Question: I have a table I have simplified for this question while preserving the problem.
It is a single row with three cells. The middle one contains an image and the first and last ones fill the remaining space and are textually supposed to be empty.
The height of the first and last cell adapts to that of the central (image) one as it is the highest, which does work -
but they become a tad bigger than they should visually creating a hole beneath the central cell.
HTML:
'''
<article class="content" id="pc">
<table id="contentTable">
<tr>
<td class="pad" id="padL"></td>
<td id="cc">
<a href="#"><img src="http://38.media.tumblr.com/b9dc51057ece7352d07d40f4c59f0c65/tumblr_nb0xmfghdm1tin2h1o1_500.jpg" width="250"/>
</a>
</td>
<td class="pad" id="padR"></td>
</tr>
</table>
</article>
'''
CSS:
'''
#contentTable {
table-layout: fixed;
width: 700px;
}
#cc {
width: 500px;
}
.pad {
background-color: gray;
vertical-align: middle;
}
#padR {
border-top-right-radius: 2em;
border-bottom-right-radius: 2em;
}
#padL {
border-top-left-radius: 2em;
border-bottom-left-radius: 2em;
}
'''
Here is a screen shot of the problem with the space highlighted in blue

And a <URL> if it helps.
Why does it occur and how can I remove it?
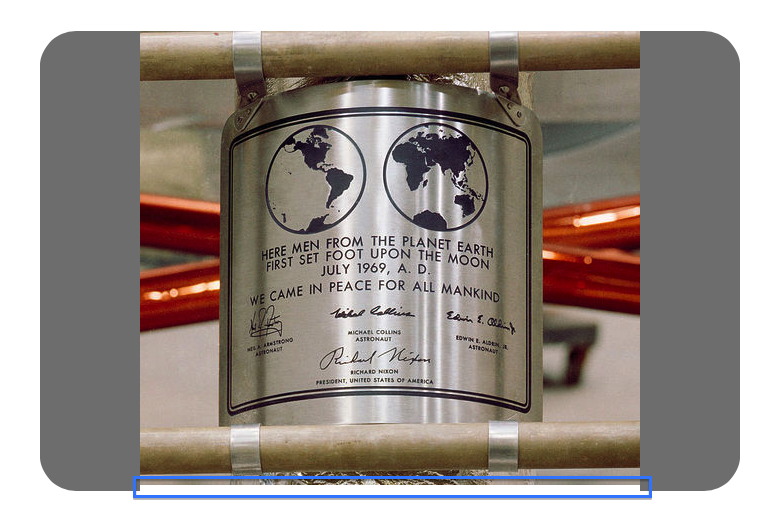
Answer: Since your image is 'inline', it obeys rules of baseline and has space at the bottom.
I had success by setting:
'''
img {
display:block;
}
'''
To get rid of other table spacing (not showing in your screen-shot), I suggest adding:
'''
#contentTable {
border-collapse:collapse;
...
}
#contentTable tr td{
padding:0;
}
'''
<URL>
## EDIT
Per your comment, here's an example using an embedded YouTube video (iframe). Iframes default to 'display:inline' (<URL>, too.
'''
iframe { display:block; }
'''
<URL>